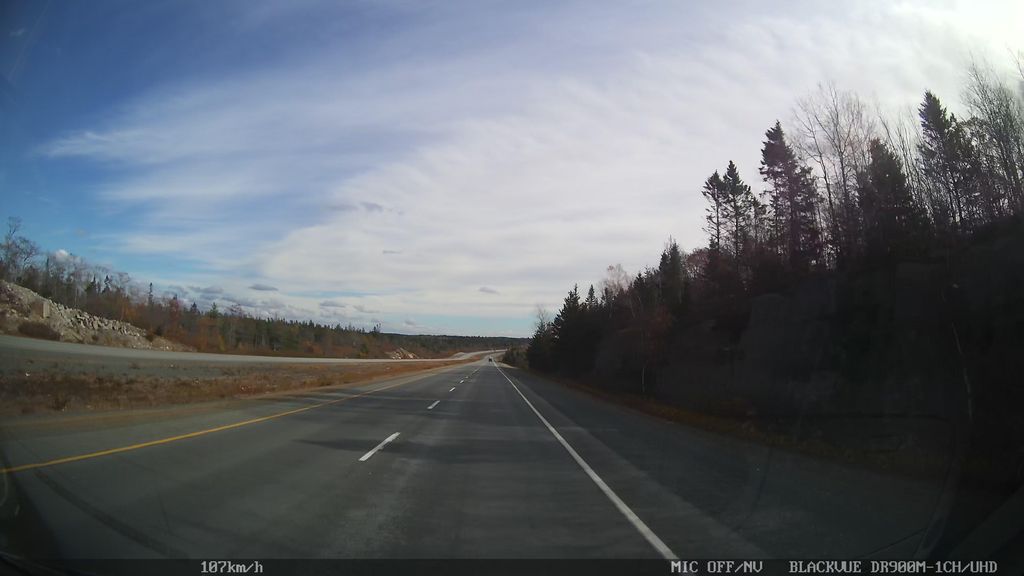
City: halifax